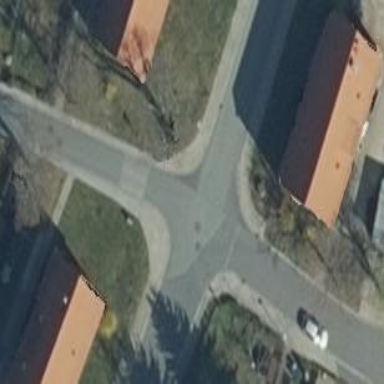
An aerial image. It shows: Residential area with junction.